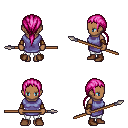
a pixel art fantasy rpg character, female body template, human, dark skin, chain tabard jacket, white pants, pink ponytail hairstyle, leather bracers, brown shoes, spear, four views (front, back, left, right), 2x2 character sprite sheet, small pixel art, hard edges, no anti-aliasing